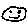
Label: smiley face